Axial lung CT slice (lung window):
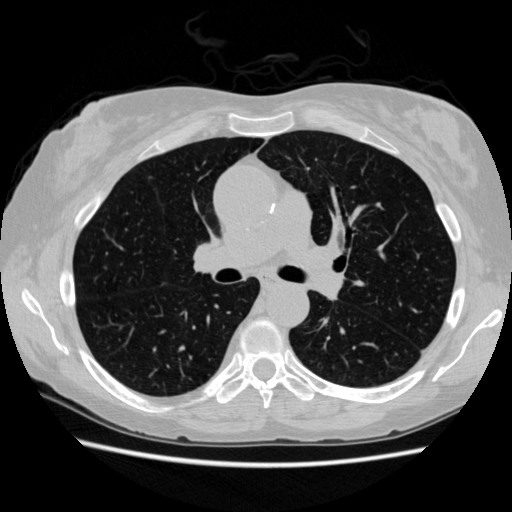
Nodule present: no